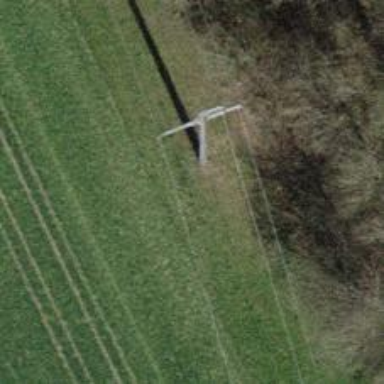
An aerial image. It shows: Power pole.